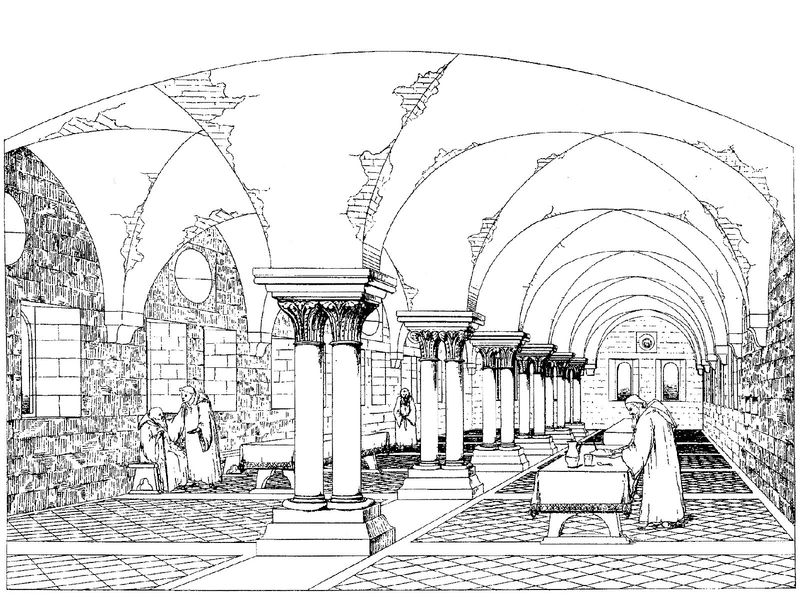
Titel: Zisterzienserkirche in Maulbronn
Standort: Maulbronn (EU - D - BW)
Schlagwörter: mann, menschen, fenster, frankreich, männer, raum, reden, skizze, säule, säulen, tisch, zeichnung, architektur, sockel, stein, kirche, boden, innen, kanne, krug, papier, bogen, italien, unterhaltung, figuren, essen, keller, gewölbe, kloster, schwarzweiss, stich, beten, kapitell, doppelsäulen, kreuzgewölbe, mönch, mönche, steinboden, bruder, kellergewölbe, speisesaal, zeichnunh, gekuppelte säulen, gewölbegang, refektorium, sraum